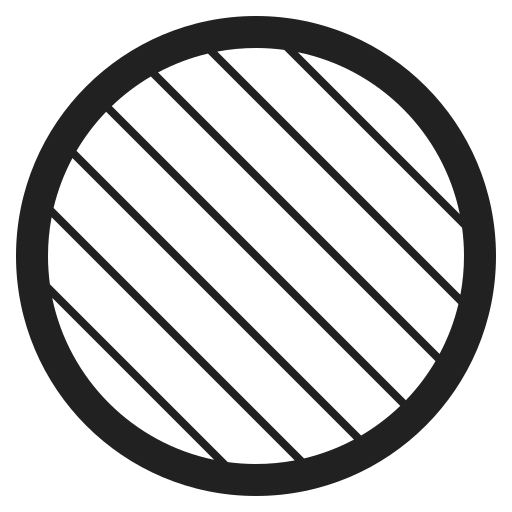
brown circle high contrast